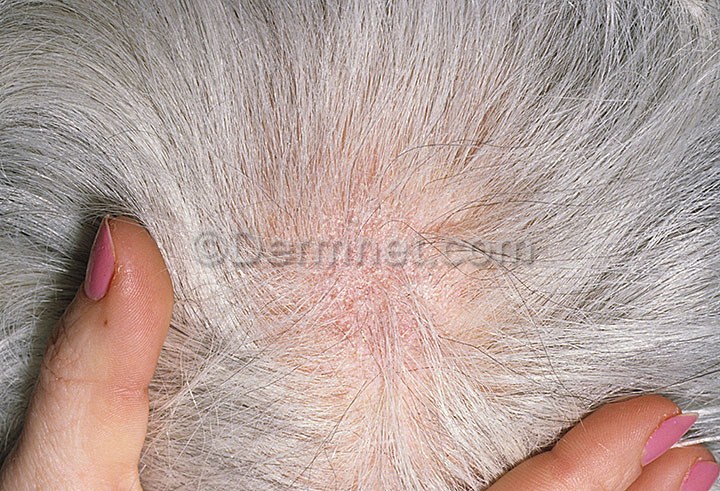
Disease: Tinea Ringworm Candidiasis and other Fungal Infections